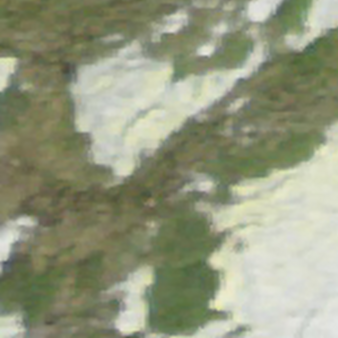
Label: other